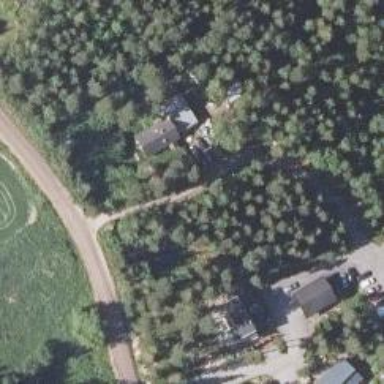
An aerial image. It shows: Excellent driveway serving as service road.